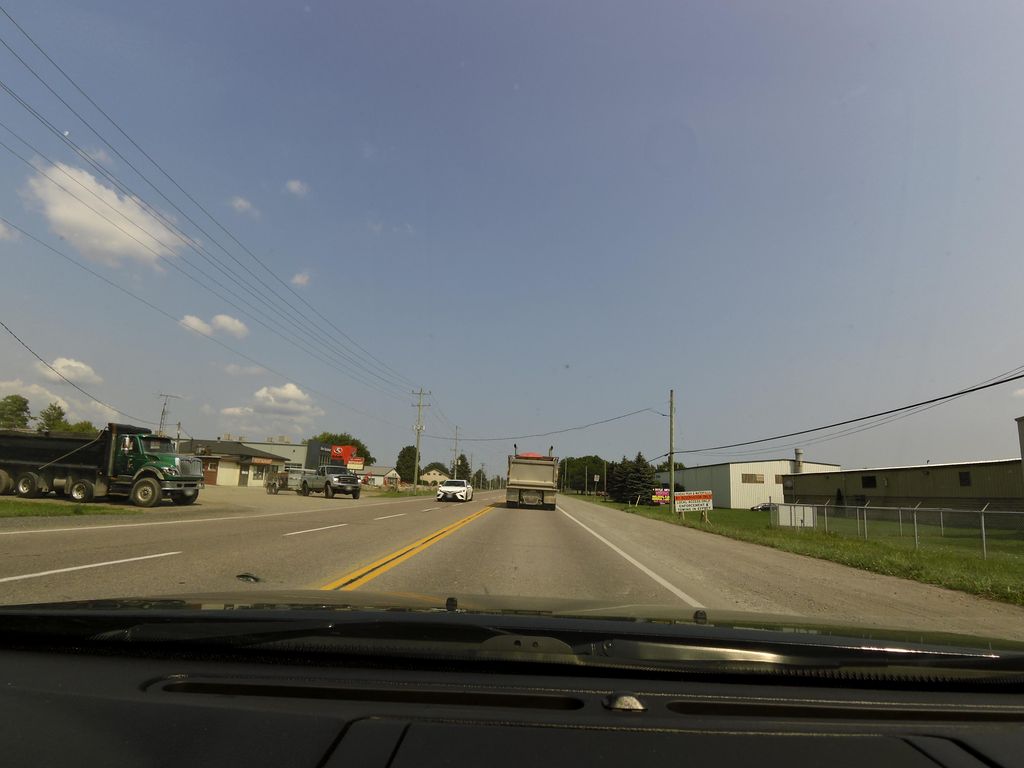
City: hamilton